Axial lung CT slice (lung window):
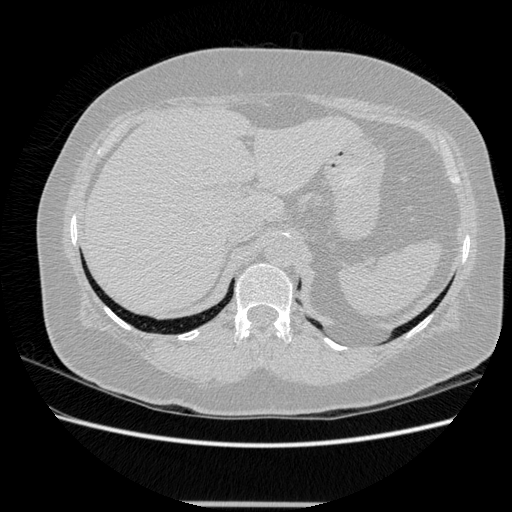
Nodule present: no